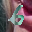
Label: 6